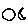
Label: moon